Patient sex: F
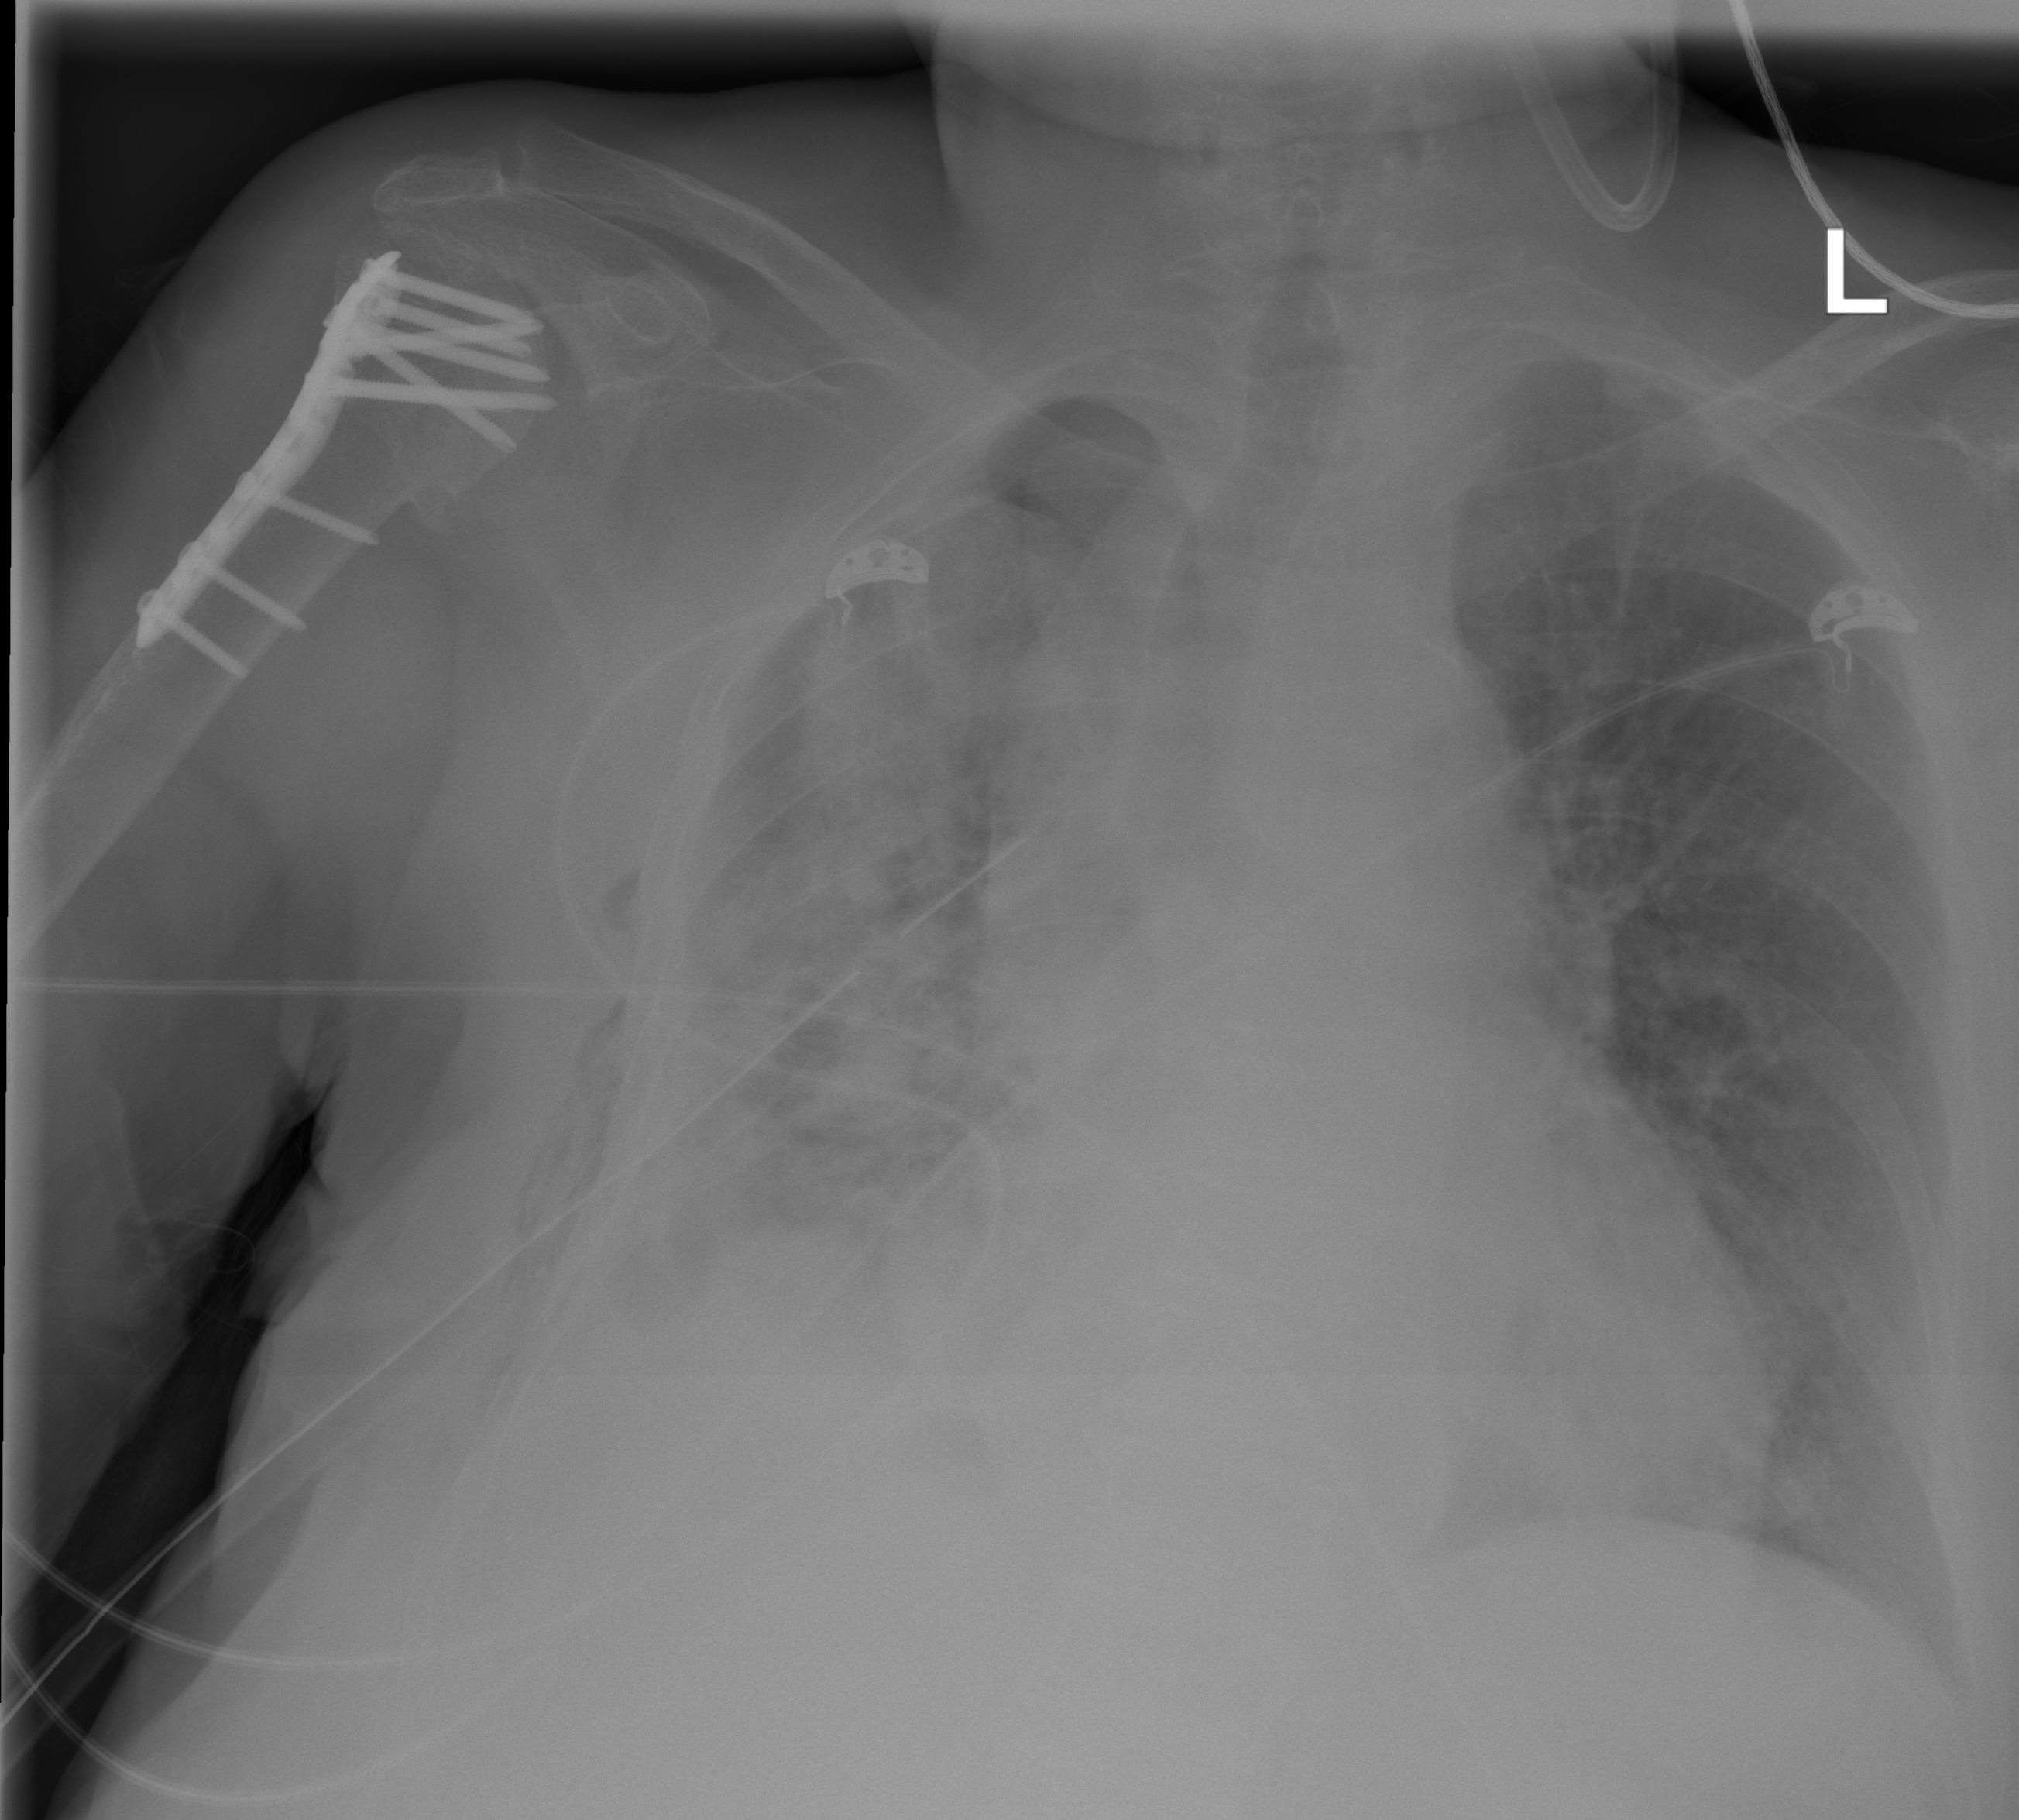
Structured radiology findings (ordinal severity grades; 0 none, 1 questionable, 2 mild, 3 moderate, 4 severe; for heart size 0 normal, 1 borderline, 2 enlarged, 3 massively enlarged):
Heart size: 0
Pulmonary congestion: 0
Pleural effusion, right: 2
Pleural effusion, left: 0
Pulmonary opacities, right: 2
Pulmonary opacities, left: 0
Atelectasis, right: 2
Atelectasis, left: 0